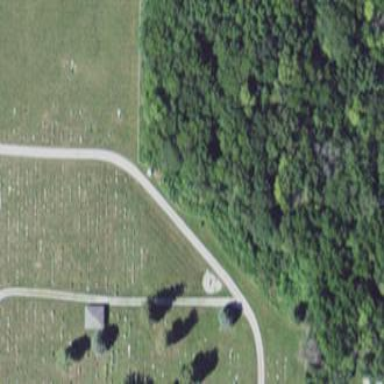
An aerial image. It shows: Cemetery.